Brain MRI, t1w sequence, axial 2D slice.
Patient: age 23, sex M, weight 78 kg, height 1.78 m
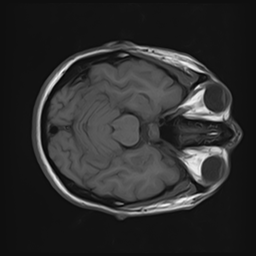